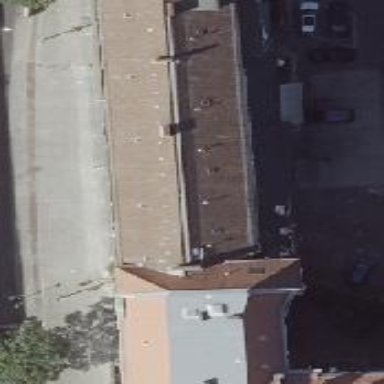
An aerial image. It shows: Fire station with gabled roof.